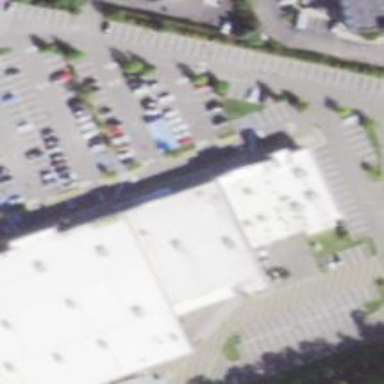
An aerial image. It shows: Supermarket.